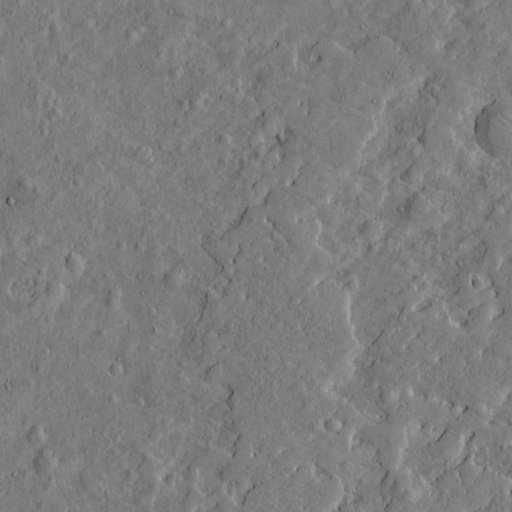
Classes present: Background